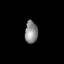
Tissue: lung
Cell type: Others
Senescence score: 0.2047
Nuclear area (px): 283
Mean DAPI intensity: 137.516